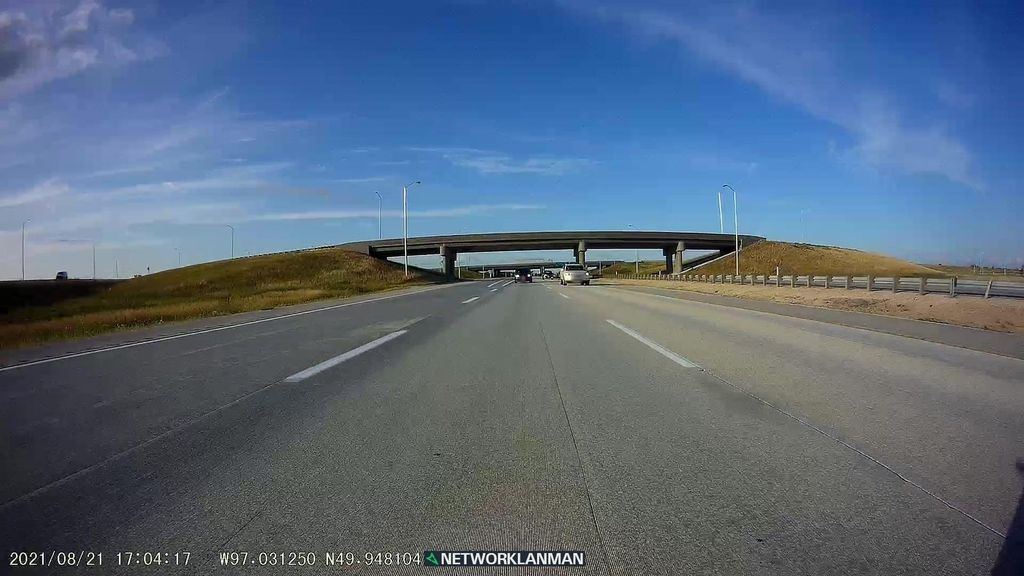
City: winnipeg